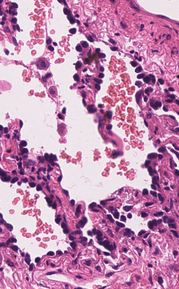
Tumor epithelial tissue: yes
Tumor-associated stroma tissue: yes
Normal tissue: no